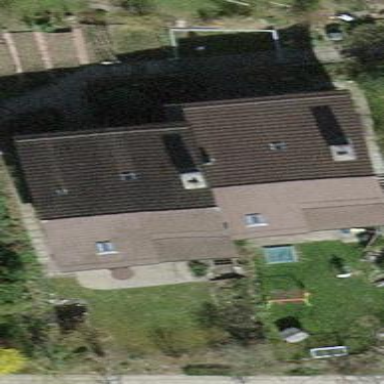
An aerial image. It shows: Building with tile roof.